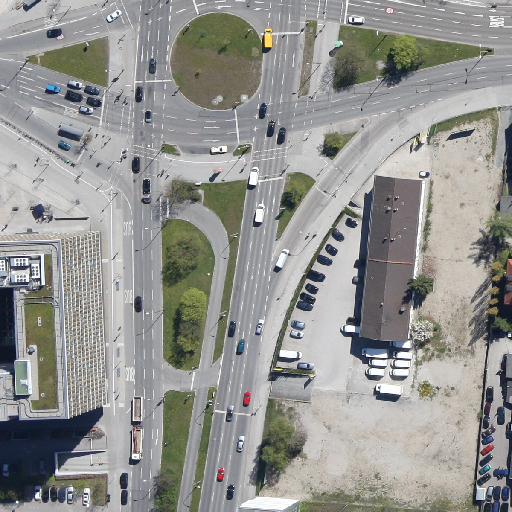
Referring expression: road marking